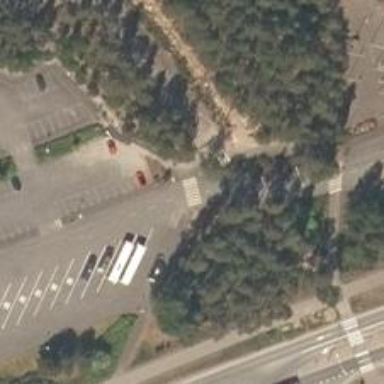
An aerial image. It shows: Asphalt footway with uncontrolled zebra crossing.